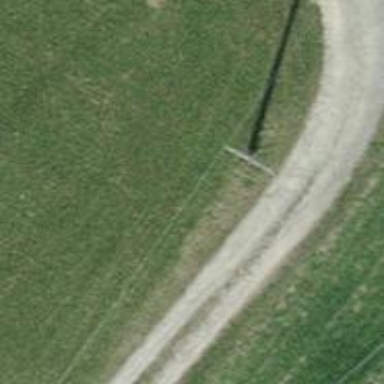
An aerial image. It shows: Minor power line.